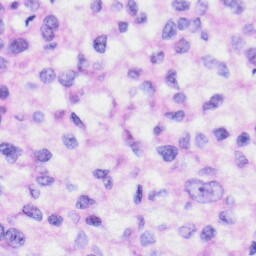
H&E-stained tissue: Liver